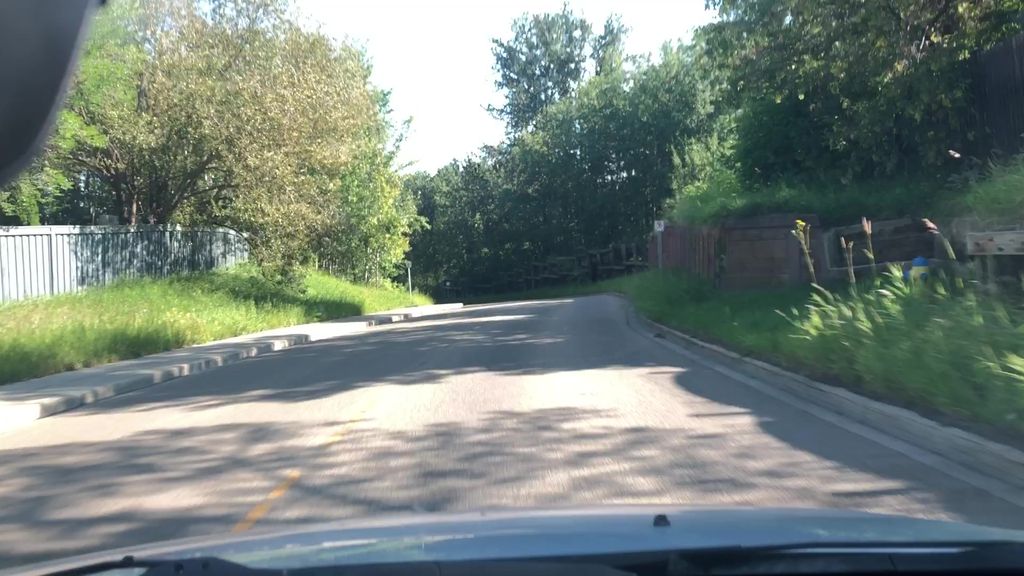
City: edmonton